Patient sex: M
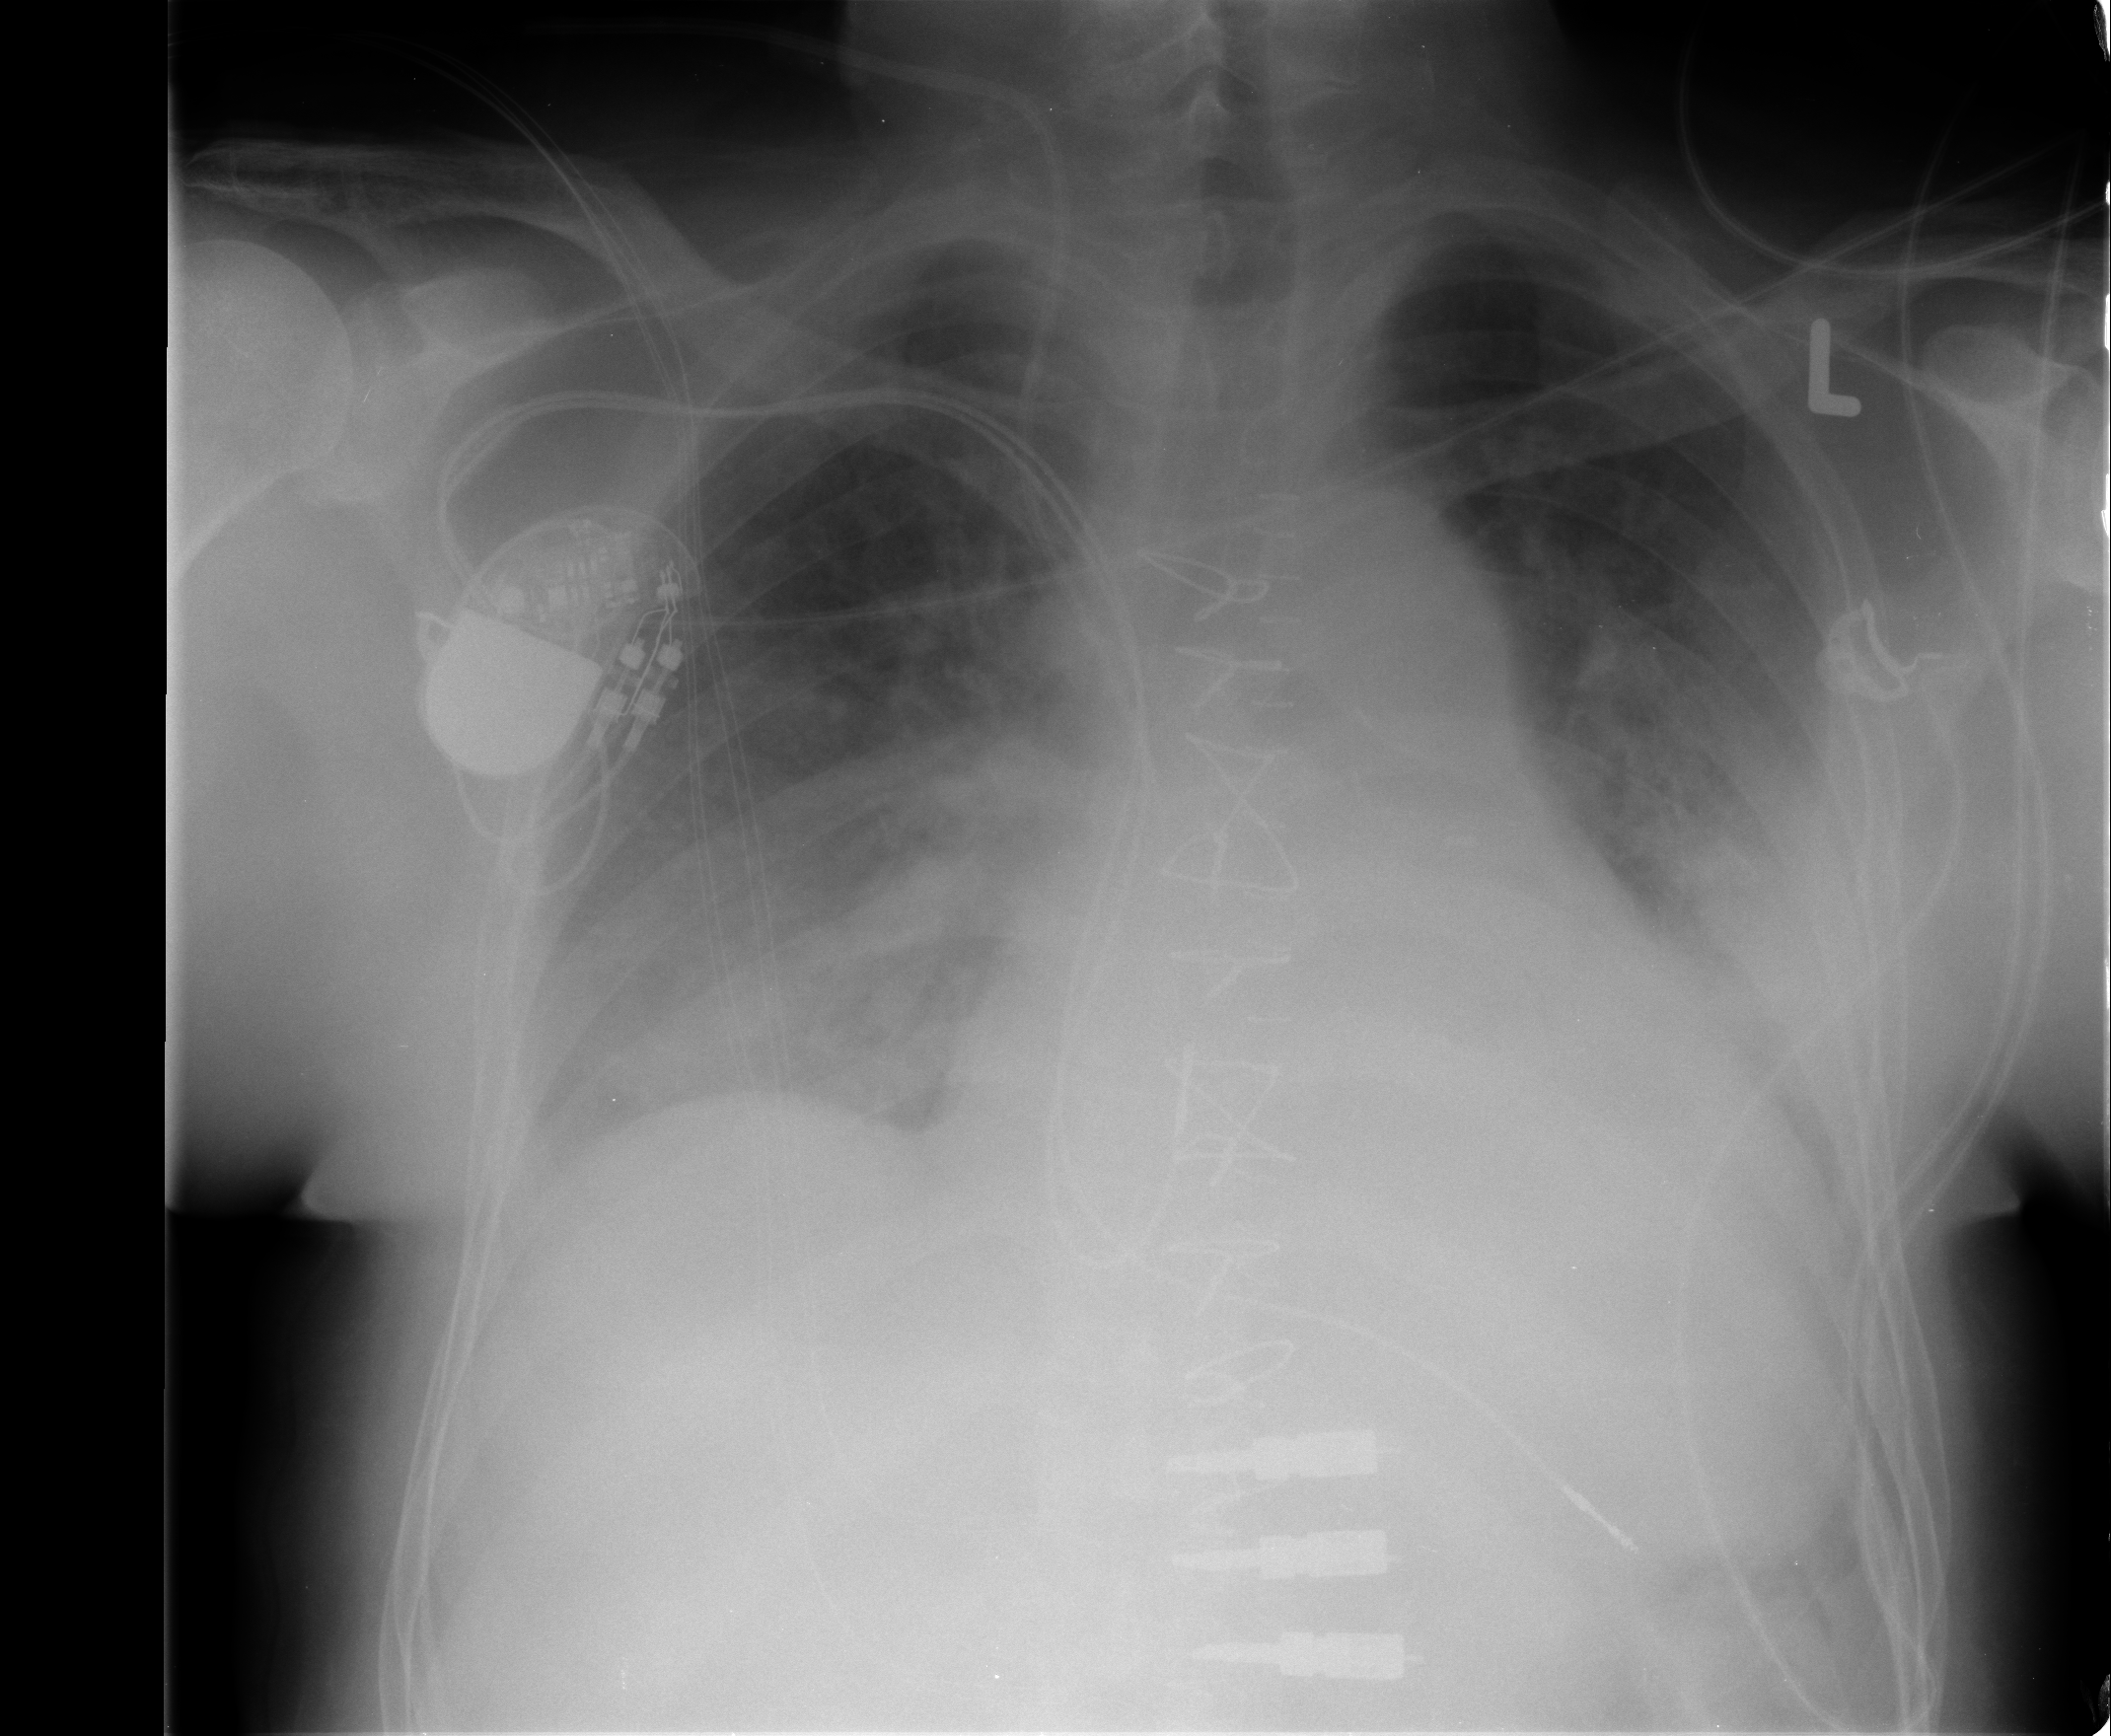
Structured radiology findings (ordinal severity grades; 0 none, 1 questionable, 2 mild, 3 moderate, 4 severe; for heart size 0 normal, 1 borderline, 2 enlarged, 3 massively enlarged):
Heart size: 2
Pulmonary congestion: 2
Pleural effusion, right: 2
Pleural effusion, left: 2
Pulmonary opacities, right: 2
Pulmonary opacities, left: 2
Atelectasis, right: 2
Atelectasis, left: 2